Question: I am trying to get something like this in the interface builder:

As you see I am using custom fonts. Problem is that custom fonts
are not visibe in the interface builder so it is extremely hard
to position them there.
How do you manage situations like that. I am quite new to custom
designs in iOS apps and I have no idea how to start with this.
I think that maybe UICollectionView would be an answer here but
then still - custom fonts and positioning is anyway very hard.
Any ideas on how can I get positioning (not reflection) like
on the image above?
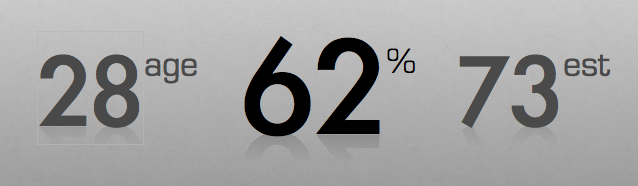
Answer: As you see it's really complicated to do this in IB so 'Do' it in your code. Set text and font to your label, and then retrieve it's size by following code:
'''
+ (CGSize) heightOfString:(NSString*)string forFont:(UIFont *)font width:(CGFloat)width{
CGSize size = CGSizeMake(width, CGFLOAT_MAX);
size = [string sizeWithFont:font
constrainedToSize:size
lineBreakMode:NSLineBreakByWordWrapping];
return size;
}
'''
Now adjust the 'labels' accordingly. If these are 3 you can do it easily by seting 'origin' of first 'center' of second and origin from end of screen for last.